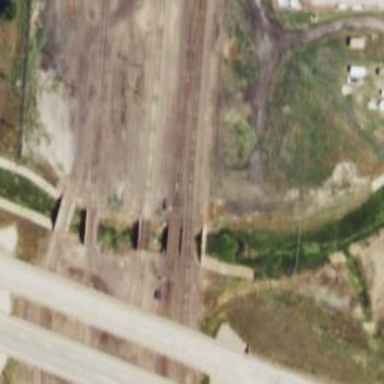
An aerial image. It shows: Railway siding for service.